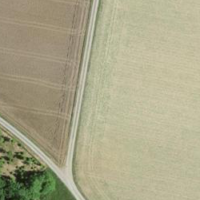
EUNIS habitat code: 25
Species observed at this site:
Beta vulgaris